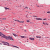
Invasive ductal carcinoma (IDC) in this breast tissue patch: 1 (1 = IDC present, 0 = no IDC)